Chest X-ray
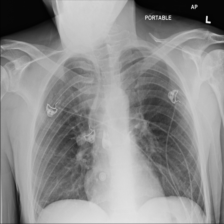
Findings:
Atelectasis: negative
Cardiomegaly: negative
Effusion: negative
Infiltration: negative
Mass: negative
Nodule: negative
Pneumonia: negative
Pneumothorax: negative
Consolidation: negative
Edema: negative
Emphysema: negative
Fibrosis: negative
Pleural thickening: negative
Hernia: negative